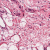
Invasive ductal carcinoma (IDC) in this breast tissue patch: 0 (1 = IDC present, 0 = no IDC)